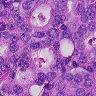
Metastatic tissue present: yes